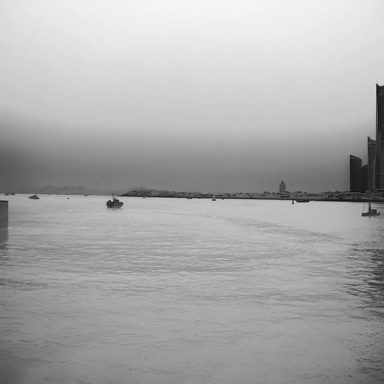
There are two sailboats in the infrared image.